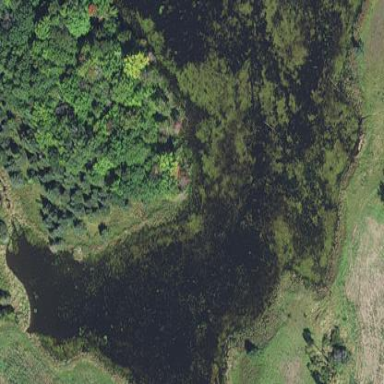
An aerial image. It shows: Peaceful pond surrounded by nature.